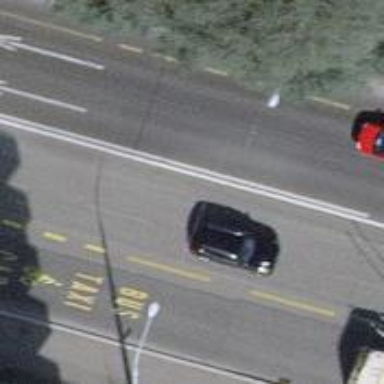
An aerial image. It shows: Secondary road with trolley wires. The left side has dedicated bus lane and shared bus-cycle lane.